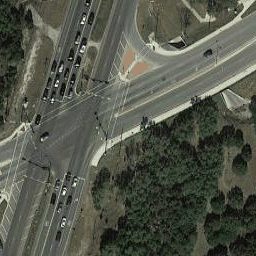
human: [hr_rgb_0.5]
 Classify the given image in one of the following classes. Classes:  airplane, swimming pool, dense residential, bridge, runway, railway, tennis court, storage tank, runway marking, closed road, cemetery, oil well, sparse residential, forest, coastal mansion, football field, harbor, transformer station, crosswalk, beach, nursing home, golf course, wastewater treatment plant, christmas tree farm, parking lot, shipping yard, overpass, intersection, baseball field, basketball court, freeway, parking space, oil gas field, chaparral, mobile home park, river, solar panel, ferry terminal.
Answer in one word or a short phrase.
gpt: intersection